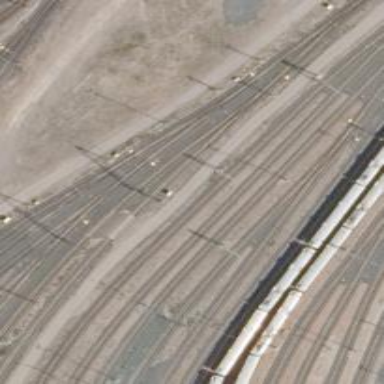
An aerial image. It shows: Rail yard with electrified contact lines for the trains.